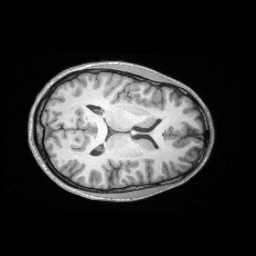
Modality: T1w
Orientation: axial
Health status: healthy
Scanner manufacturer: siemens
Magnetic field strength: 3 T
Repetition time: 2.3 s
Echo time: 0.00287 s